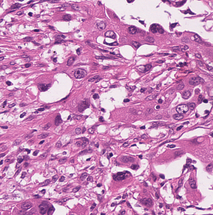
Tumor epithelial tissue: yes
Tumor-associated stroma tissue: yes
Normal tissue: no